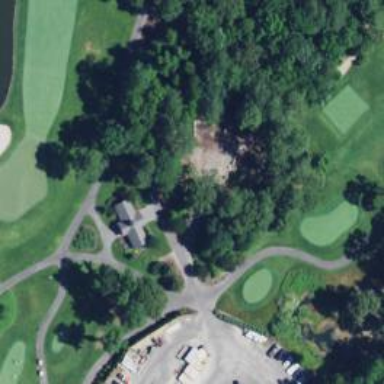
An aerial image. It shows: Service road used as golf cart path.